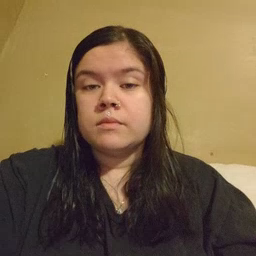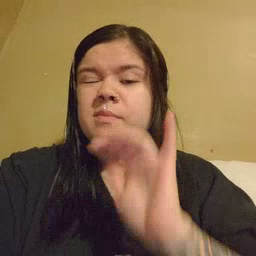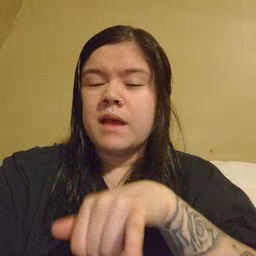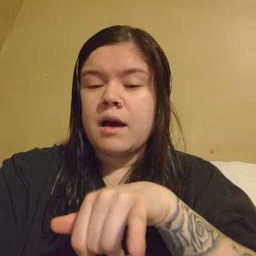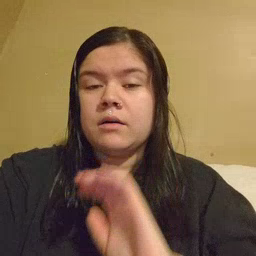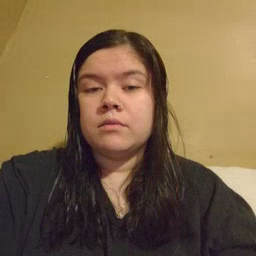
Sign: that